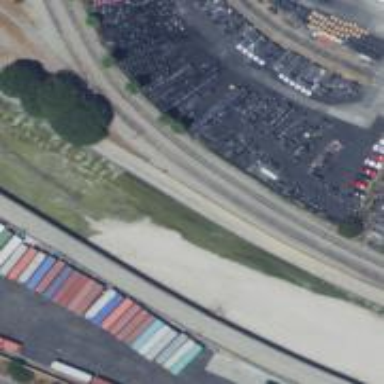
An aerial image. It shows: Railway siding for service.